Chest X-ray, PA view. Patient: 53 years old, sex M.
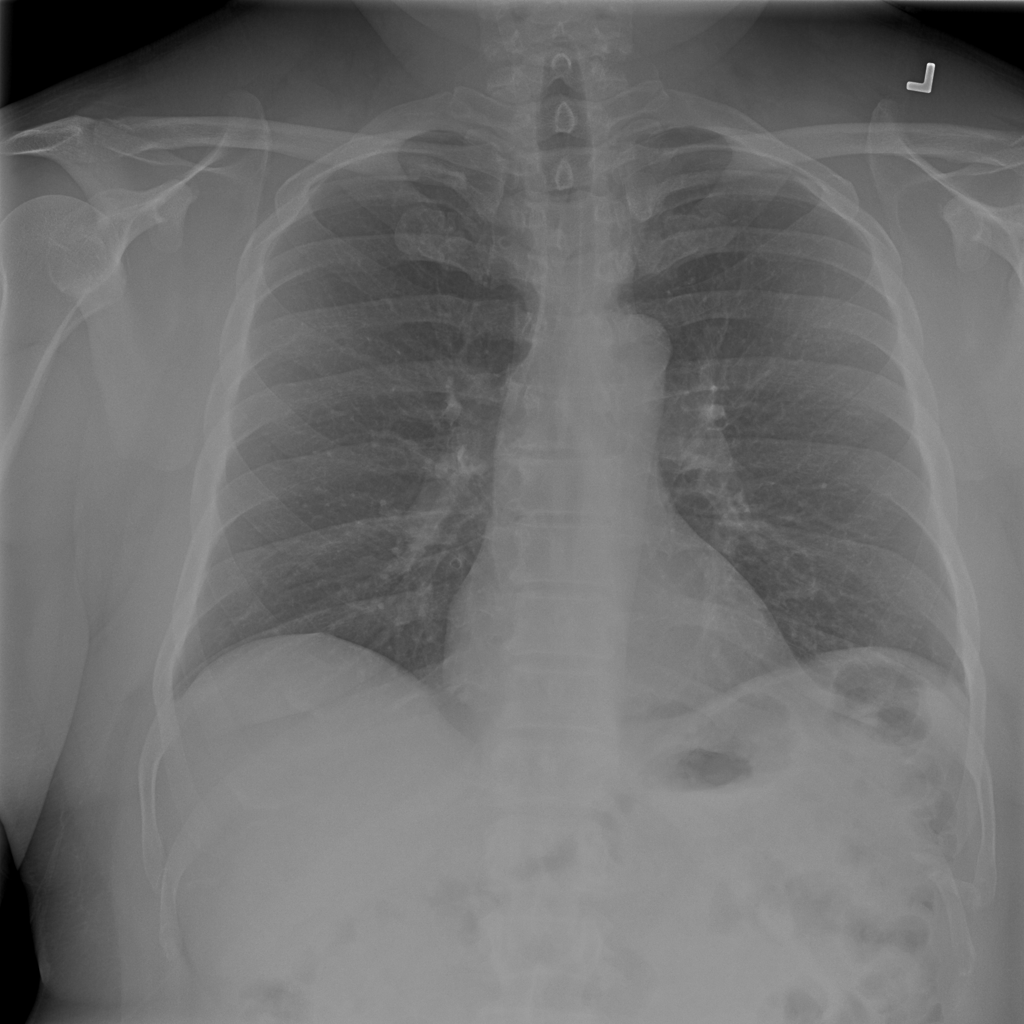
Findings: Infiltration